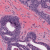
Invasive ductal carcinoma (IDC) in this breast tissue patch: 0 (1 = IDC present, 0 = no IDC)